已知椭圆$C:\boldsymbol{\dfrac{x^2}{4}+\dfrac{y^2}{3}=1}$，$F$为椭圆$C$的右焦点，过点$F$的直线$l$交椭圆$C$于$A、B$两点．

\noindent (1) 若直线$l$垂直于$x$轴，求椭圆$C$的弦$AB$的长度；
\noindent (2) 设点$P(-3,0)$，当$\boldsymbol{\angle PAB = 90^\circ}$时，求点$A$的坐标；
\noindent (3) 设点$M(3,0)$，记$MA、MB$的斜率分别为$k_1$和$k_2$，求$\boldsymbol{k_1 + k_2}$的取值范围．

\vspace{0.2cm}
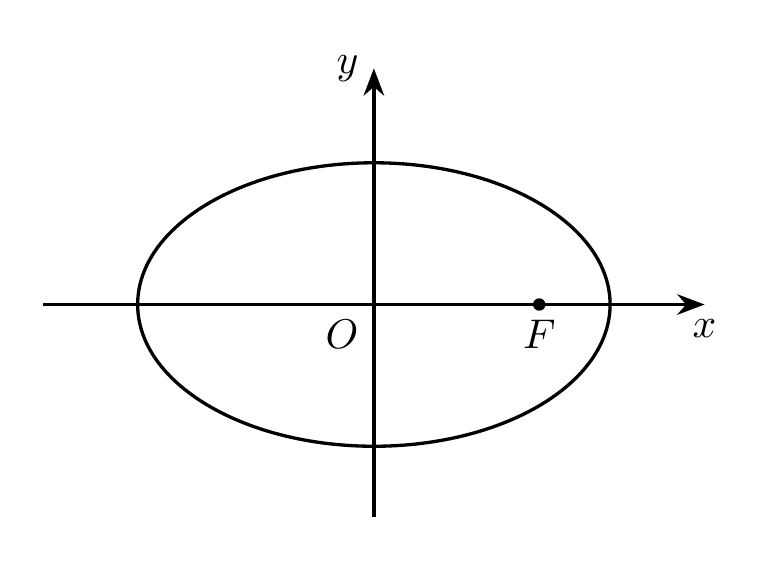
【解答】

\noindent \textbf{【答案】}
\noindent (1) 3
\noindent (2) $(0, -\sqrt{3})$ 或 $(0, \sqrt{3})$
\noindent (3) $\left[ -\frac{\sqrt{15}}{20}, \frac{\sqrt{15}}{20} \right]$

\vspace{1em}

\noindent \textbf{【分析】}
\noindent (1) 可根据椭圆定义和弦长公式求解；
\noindent (2) 利用点 $P$ 和点 $F$ 的中点 $(-1, 0)$ 可知中点坐标为左焦点坐标，之后利用椭圆的定义求得点 $A$ 坐标；
\noindent (3) 第三问分类讨论，当斜率不存在时，直接求坐标和斜率，当斜率存在时，设斜率为 $k$，设点 $A$、$B$ 坐标，写出直线方程，最终将 $k_1 + k_2$ 转化为与斜率 $k$ 的关系，可通过直线方程和椭圆方程联立，利用韦达定理和基本不等式最终解决该题。

\vspace{1em}

\noindent \textbf{【详解】}
\noindent (1) 由题意可知，$c = \sqrt{a^2 - b^2} = \sqrt{4 - 3} = 1$，所以 $F(1, 0)$，
又因为当直线 $l$ 垂直于 $x$ 轴时，直线 $l$ 的方程为 $x = 1$，
由 $\begin{cases} x = 1 \\ \frac{x^2}{4} + \frac{y^2}{3} = 1 \end{cases}$ 得，$y = \pm \frac{3}{2}$，
所以弦 $AB$ 的长为 $2 \times \frac{3}{2} = 3$。

\noindent (2) 因为 $\angle PAB = 90^\circ$，且直线 $l$ 过点 $F$，
所以 $\angle PAF = 90^\circ$，在 Rt$\triangle PAF$ 中，$P(-3, 0)$，$F(1, 0)$，
所以斜边 $PF$ 的中点 $(-1, 0)$，恰为椭圆的左焦点 $F'$，
所以 $|AF'| = \frac{1}{2}|PF| = 2$，又由椭圆的定义可得 $|AF| = 2a - |AF'| = 4 - 2 = 2$，
所以点 $A$ 在线段 $FF'$ 的垂直平分线上，
又因为 $A$ 在椭圆上，所以 $A$ 为椭圆的上顶点或下顶点，
所以 $A(0, -\sqrt{3})$ 或 $A(0, \sqrt{3})$。

\noindent (3) 当直线 $l$ 的斜率不存在时，不妨设 $A\left(1, \frac{3}{2}\right)$，$B\left(1, -\frac{3}{2}\right)$，
所以 $k_1 = \frac{0 - \frac{3}{2}}{3 - 1} = -\frac{3}{4}$，$k_2 = \frac{0 + \frac{3}{2}}{3 - 1} = \frac{3}{4}$，
故 $k_1 + k_2 = 0$；

\noindent 当直线 $l$ 的斜率存在时，设斜率为 $k$，则直线 $l: y = k(x - 1)$，设 $A(x_1, y_1)$，$B(x_2, y_2)$，
由 $\begin{cases} y = k(x - 1) \\ \frac{x^2}{4} + \frac{y^2}{3} = 1 \end{cases}$ 得，$(3 + 4k^2)x^2 - 8k^2x + (4k^2 - 12) = 0$，
所以 $x_1 + x_2 = \frac{8k^2}{4k^2 + 3}$，$x_1 x_2 = \frac{4k^2 - 12}{4k^2 + 3}$，
所以 $k_1 + k_2 = \frac{y_1}{x_1 - 3} + \frac{y_2}{x_2 - 3} = \frac{k(x_1 - 1)}{x_1 - 3} + \frac{k(x_2 - 1)}{x_2 - 3} = \frac{k(2x_1 x_2 - 4(x_1 + x_2) + 6)}{x_1 x_2 - 3(x_1 + x_2) + 9}$，
化简得 $k_1 + k_2 = \frac{k \left( \frac{8k^2 - 24 - 32k^2 + 24k^2 + 18}{4k^2 + 3} \right)}{\frac{4k^2 - 12}{4k^2 + 3} - \frac{24k^2}{4k^2 + 3} + 9} = -\frac{6k}{16k^2 + 15}$，

\noindent \textcircled{1} 当 $k > 0$ 时，$0 > k_1 + k_2 = -\frac{6}{16k + \frac{15}{k}} \ge -\frac{6}{2\sqrt{16k \times \frac{15}{k}}} = -\frac{\sqrt{15}}{20}$，当且仅当 $k = \frac{\sqrt{15}}{4}$ 时等式成立；
\noindent \textcircled{2} 当 $k < 0$ 时，$0 < k_1 + k_2 = \frac{6}{-(16k + \frac{15}{k})} \le \frac{6}{2\sqrt{(-16k) \times (-\frac{15}{k})}} = \frac{\sqrt{15}}{20}$，当且仅当 $k = -\frac{\sqrt{15}}{4}$ 时等式成立；
\noindent \textcircled{3} 当 $k = 0$ 时，$k_1 + k_2 = 0$；

\noindent 综上所述可得，$k_1 + k_2$ 的取值范围为 $\left[ -\frac{\sqrt{15}}{20}, \frac{\sqrt{15}}{20} \right]$。